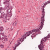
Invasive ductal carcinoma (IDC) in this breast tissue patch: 0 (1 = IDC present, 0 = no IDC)